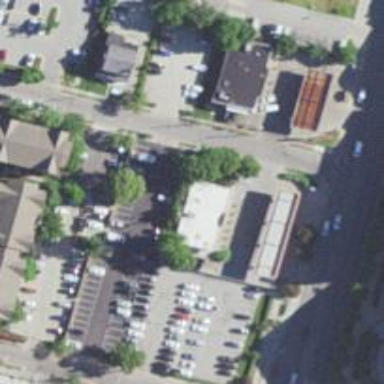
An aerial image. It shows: Convenience shop.